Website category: auto
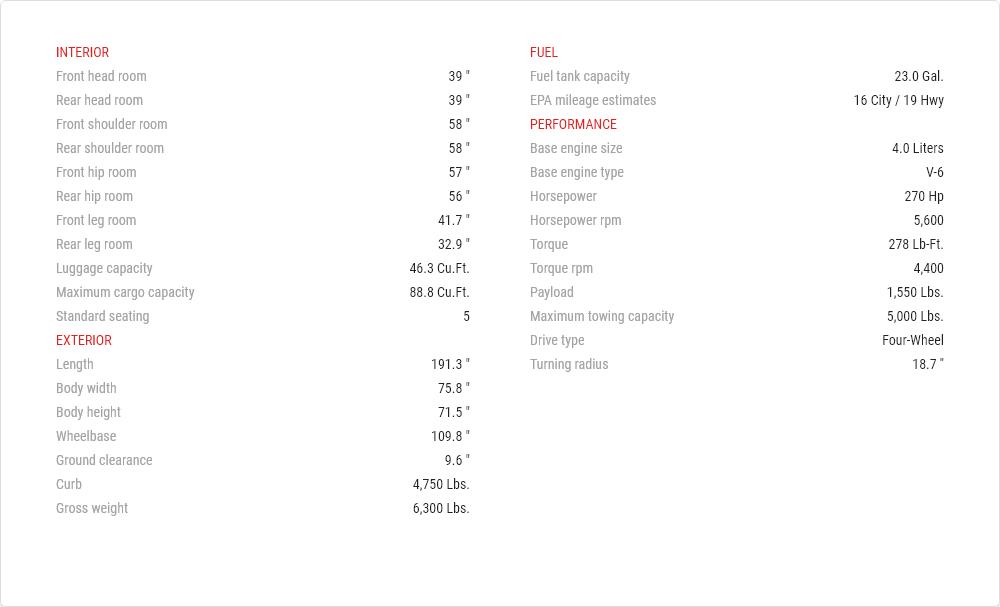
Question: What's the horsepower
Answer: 270 hp

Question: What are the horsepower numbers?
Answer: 270 hp

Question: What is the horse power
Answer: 270 hp

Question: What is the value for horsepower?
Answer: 270 hp

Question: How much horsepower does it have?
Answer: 270 hp

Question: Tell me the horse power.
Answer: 270 hp

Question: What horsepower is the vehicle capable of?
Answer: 270 hp

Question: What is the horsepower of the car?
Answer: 270 hp

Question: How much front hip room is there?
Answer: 57 "

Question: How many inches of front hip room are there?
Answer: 57 "

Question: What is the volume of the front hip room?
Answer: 57 "

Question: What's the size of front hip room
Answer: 57 "

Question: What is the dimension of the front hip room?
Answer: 57 "